Interaction volume radius: 10 \u00c5
Interaction volume height: 15 \u00c5
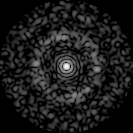
Disorder parameter: 0.8488